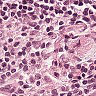
Metastatic tissue present: no